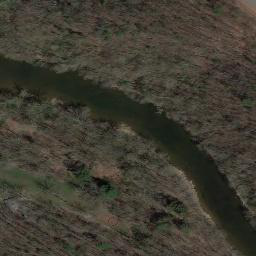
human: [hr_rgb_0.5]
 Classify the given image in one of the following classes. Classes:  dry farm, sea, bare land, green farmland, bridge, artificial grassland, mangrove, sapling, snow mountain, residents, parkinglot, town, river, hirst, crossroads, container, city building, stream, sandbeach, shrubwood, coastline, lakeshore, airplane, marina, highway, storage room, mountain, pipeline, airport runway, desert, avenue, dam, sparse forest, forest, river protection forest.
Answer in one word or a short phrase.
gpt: river